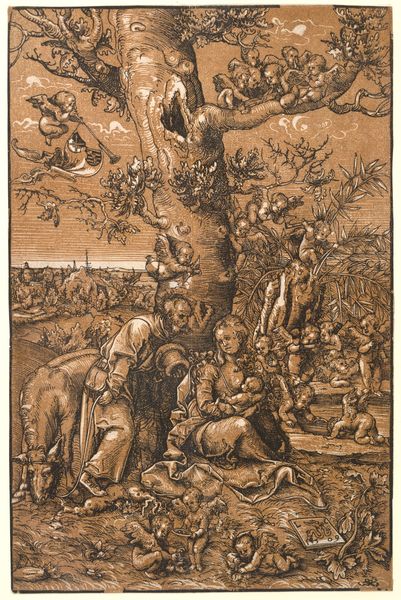
Titel: Die Ruhe auf der Flucht nach Ägypten
Künstler: Lucas Cranach
Standort: Wien
Institution: Albertina, Wien
Schlagwörter: baum, blätter, flügel, himmel, mann, weiß, landschaft, stadt, braun, brust, frau, hut, schwarz, szene, zeichnung, tier, tiere, tuch, zylinder, baumstamm, horizont, vögel, zweige, familie, kind, paar, blatt, musik, esel, kinder, pferd, engel, putte, putto, landschft, liebe, fahne, grafik, graphik, kuh, rind, baby, rast, tafel, spielen, flucht, tusche, druck, monogramm, stich, jesus, knorrig, amor, posaune, putten, maria, auszug, putti, blasen, josef, joseph, säugling, heilige familie, jesuskind, trompete, gehöht, hirt, famile, mutterbrust, 1509, clair obscur, weißgehöht, mehrfarbholzschnitt, mottelalter